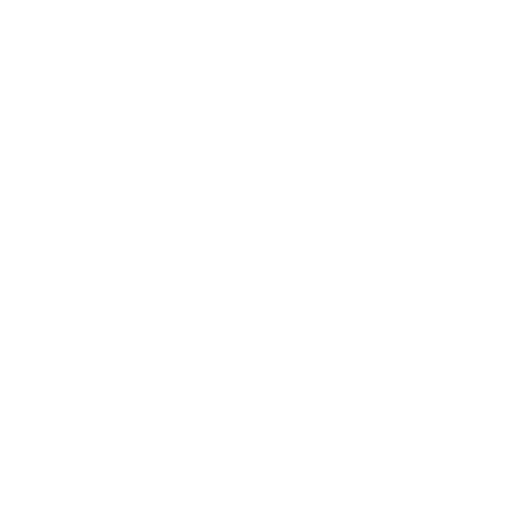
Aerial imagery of gap in Alaska named Thiel Pass containing only unknown